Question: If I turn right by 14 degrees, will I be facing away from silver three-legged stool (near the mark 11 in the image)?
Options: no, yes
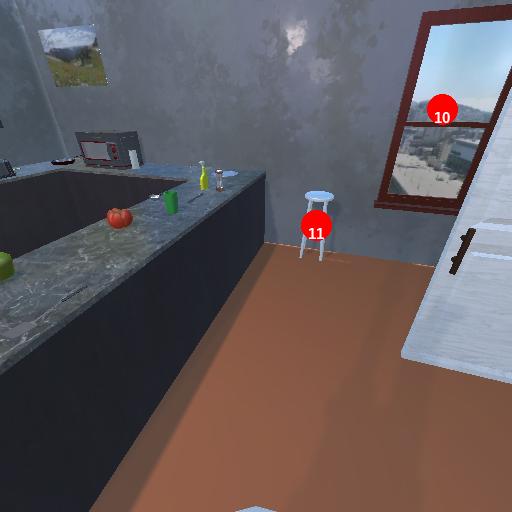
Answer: no